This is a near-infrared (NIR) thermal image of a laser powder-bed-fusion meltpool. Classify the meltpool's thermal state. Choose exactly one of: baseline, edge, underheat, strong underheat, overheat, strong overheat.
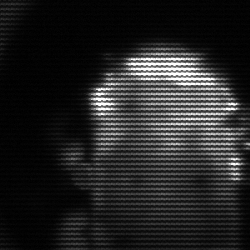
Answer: baseline